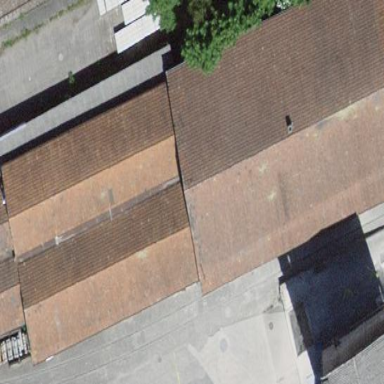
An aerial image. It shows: Industrial building.